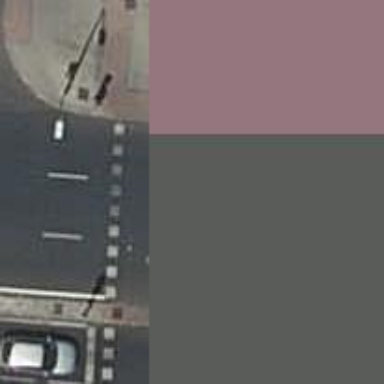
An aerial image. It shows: Crossing equipped with traffic signals. It is zebra crossing.